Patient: sex F, age 36
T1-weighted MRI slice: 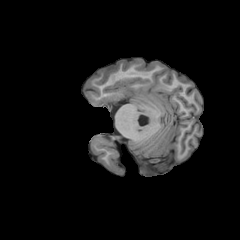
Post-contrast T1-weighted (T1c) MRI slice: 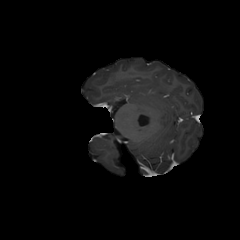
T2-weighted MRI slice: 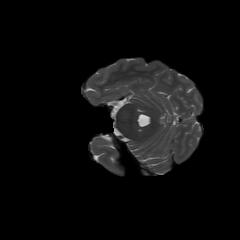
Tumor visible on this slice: no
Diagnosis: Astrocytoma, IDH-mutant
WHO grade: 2